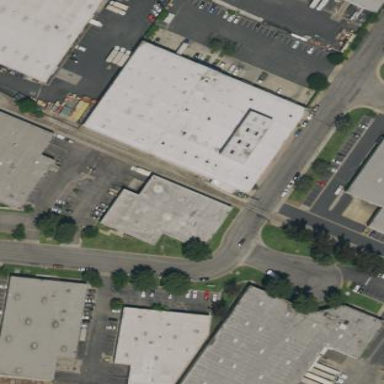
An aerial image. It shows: Warehouse.